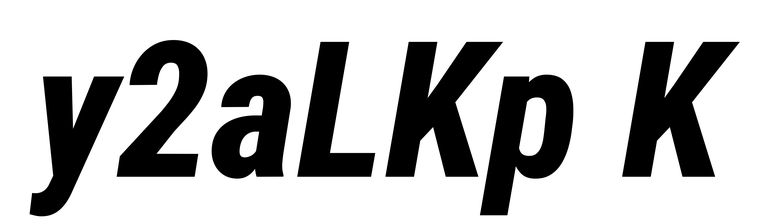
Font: Roboto-Italic_Condensed_ExtraBold_Italic